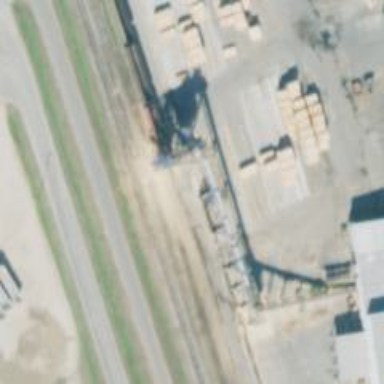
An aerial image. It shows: Loading tower along the railway.